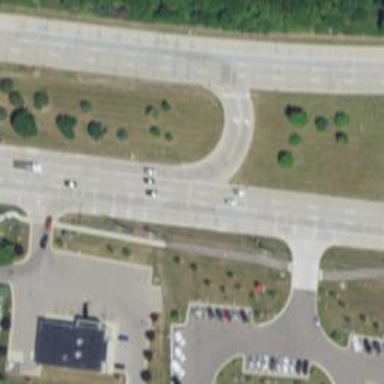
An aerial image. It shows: Asphalt trunk link road.